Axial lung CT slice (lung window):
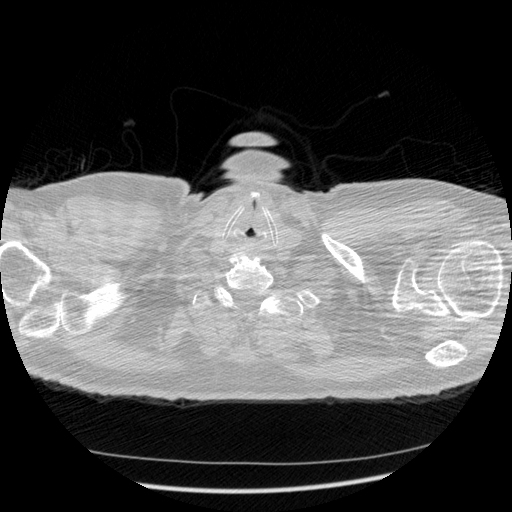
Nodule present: no